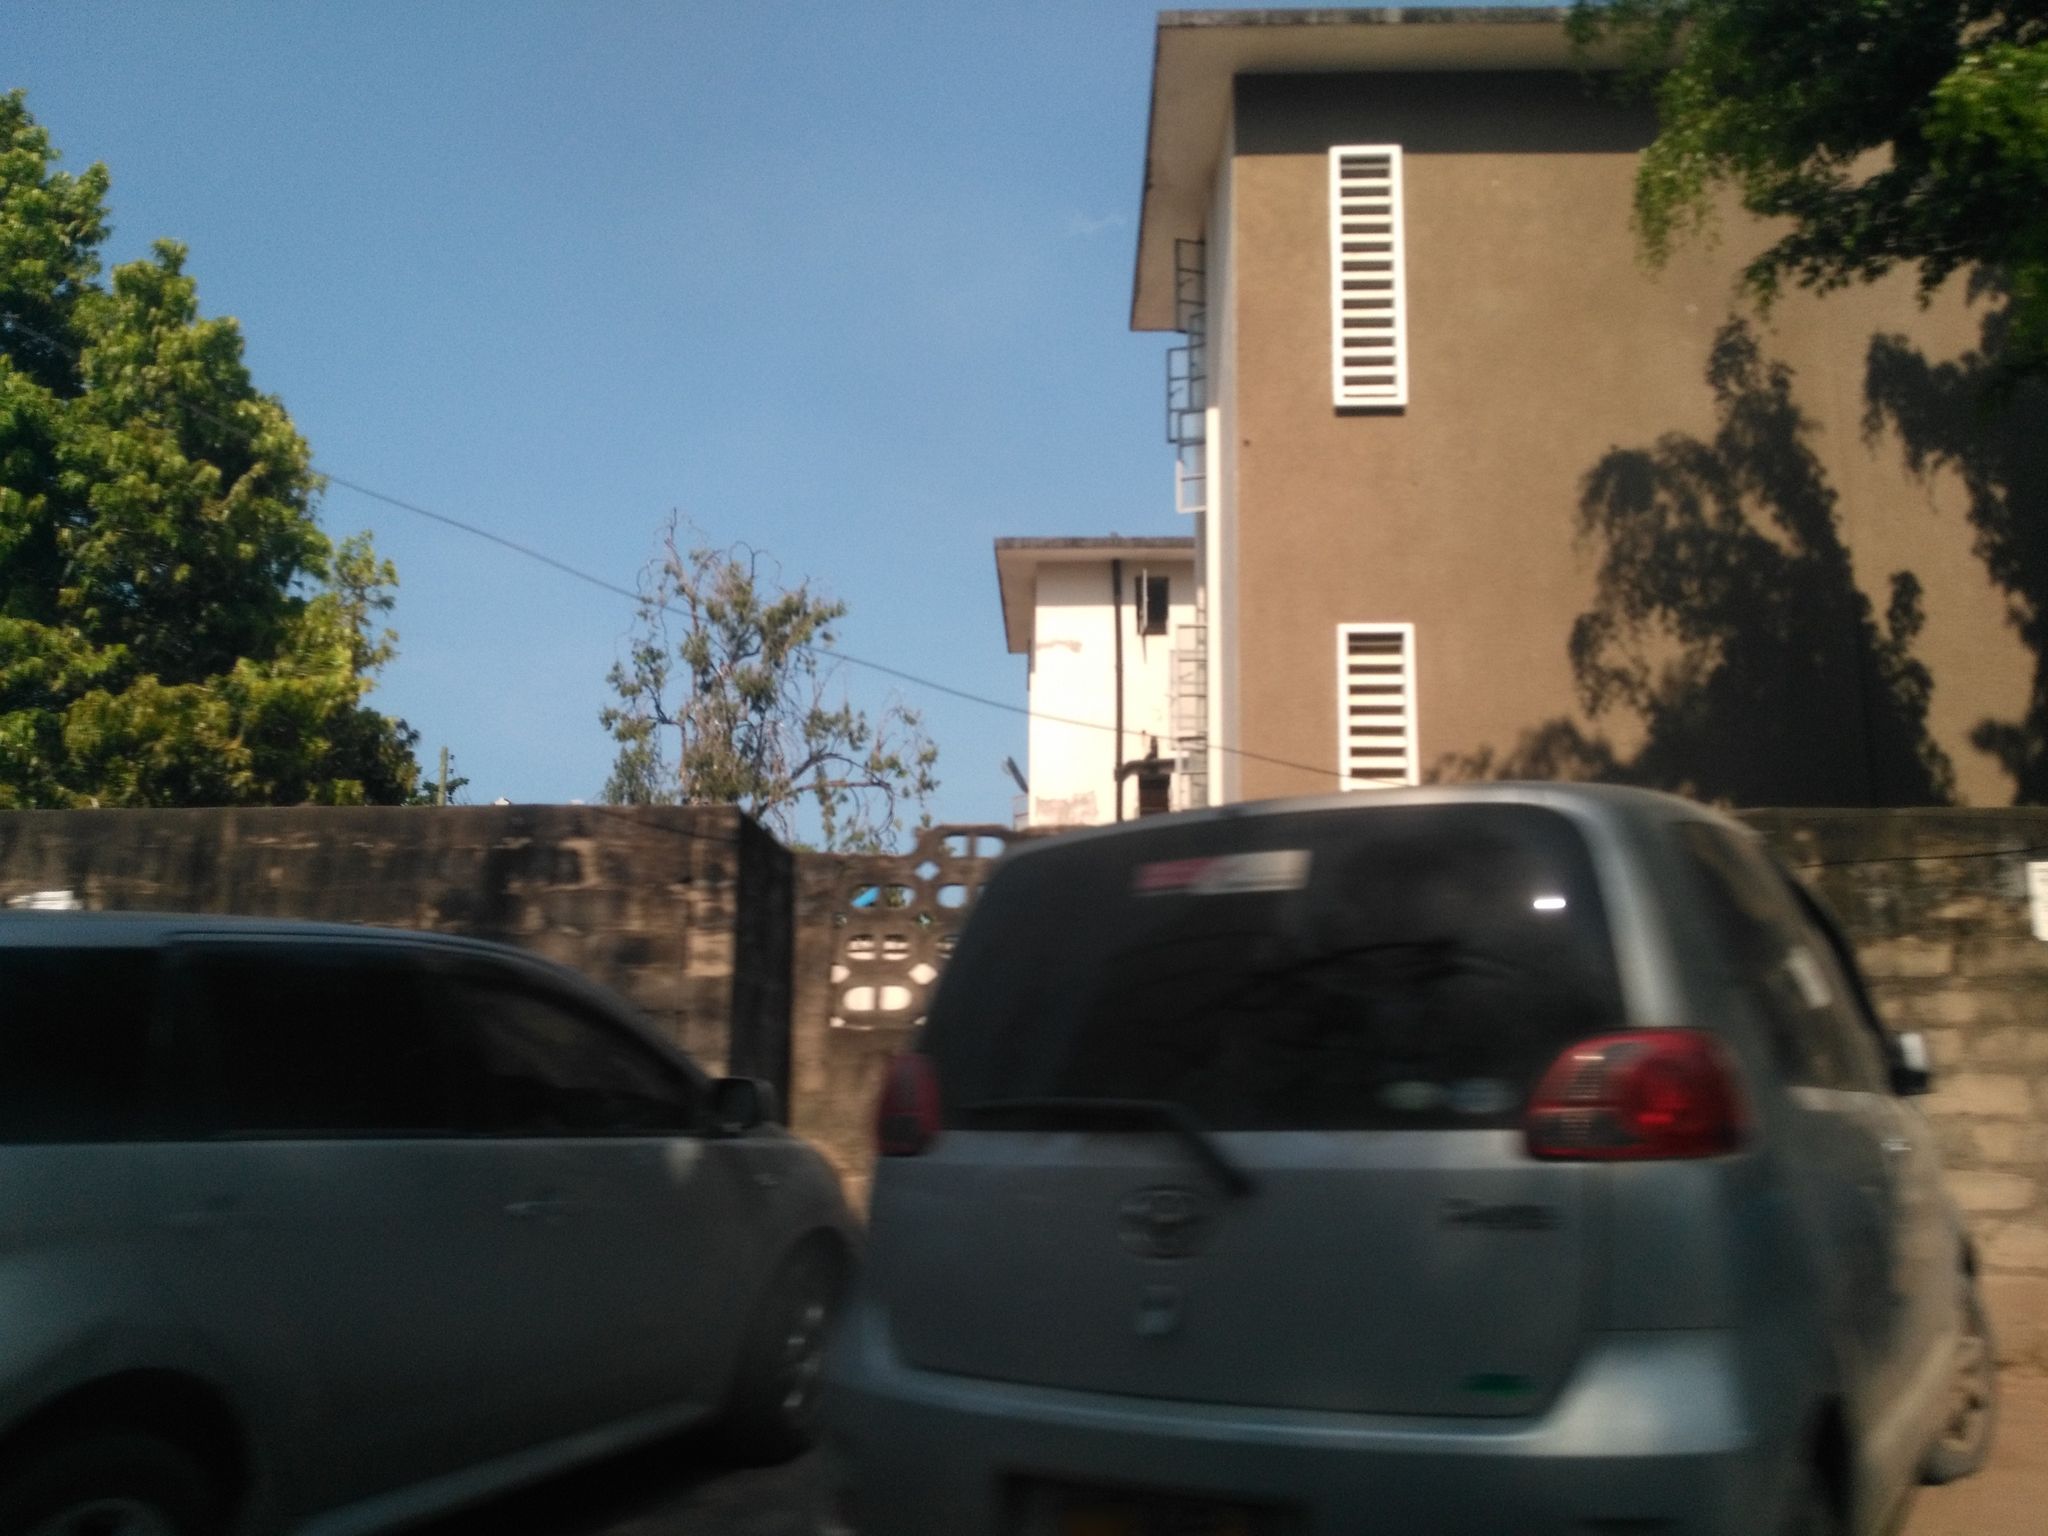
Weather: clear
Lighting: day
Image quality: good
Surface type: driving surface
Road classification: tertiary
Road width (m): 6
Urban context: urban centre
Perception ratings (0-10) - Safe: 5.12, Lively: 6.97, Beautiful: 5.24, Boring: 5.8, Depressing: 4.09, Wealthy: 8.45